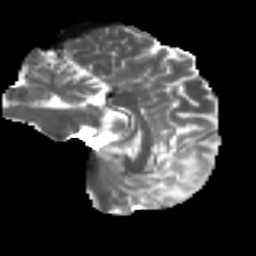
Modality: T2w
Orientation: sagittal
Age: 40
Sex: male
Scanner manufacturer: ge
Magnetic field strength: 3 T
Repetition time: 7.8 s
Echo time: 0.0607 s